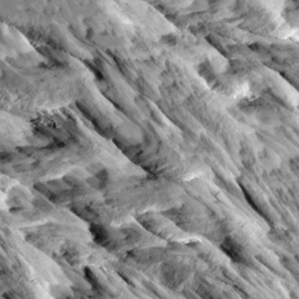
Label: non_frost